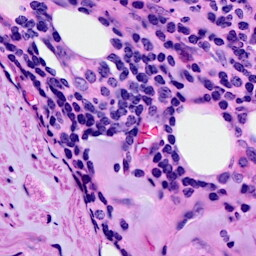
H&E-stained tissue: Breast